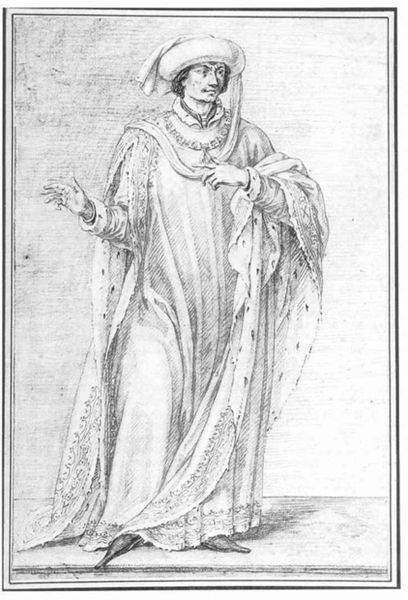
Titel: Karl der Kühne (?) als Souverän des Ordens vom Goldenen Vlies
Künstler: Claude Vignon
Standort: Karlsruhe
Institution: Staatliche Kunsthalle Karlsruhe
Schlagwörter: fuß, hand, kopf, mann, schatten, umhang, weiß, finger, geste, grau, haar, hell, hut, kleid, kreide, mund, nase, schmuck, schwarz, skizze, zeichnung, blick, schleier, tuch, muster, rock, alt, flasche, mütze, arm, arme, augen, falten, geschichte, gesicht, hermelin, kleidung, kragen, lang, rahmen, spitze, ärmel, bild, herr, hände, portrait, porträt, öl, gehen, boden, figur, gewand, haare, kostüm, mantel, pose, reich, stehend, stoff, adel, saum, spitzen, person, borte, kinn, lippen, renaissance, fell, schärpe, kopfbedeckung, italien, venedig, schuhe, rede, kette, grafik, graphik, rang, krieg, wogen, hands, hat, kaiser, king, könig, men, priest, robes, white, black, bordüre, collar, dark hair, dress, face, figurative, formal, gray, grey, hair, lace, nose, robe, sleeve, spitz, gerade, gown, pattern, print, floor, kontrapost, zeigen, halskette, punkte, tusche, stolz, orient, steht, druck, druckgraphik, lithographie, schwarz weiss, druckgrafik, schraffur, radierung, stich, scharz, tupfen, manschette, herrscher, nerz, schritt, schuh, ganzkörper, darstellung, goldkette, doge, antik, man, mittelalter, head, young, costume, eyes, feet, male, prince, spain, stand, adelig, adliger, gesandter, edelmann, drawing, paper, teuer, kupferstich, orientalismus, black and white, colar, frame, turban, austria, cap, chin, coat, fabric, fur, mouth, scarf, silk, hermelinmantel, etching, illustration, line, sketch, french, necklace, pen, purpur, rope, araber, drapery, bodenlang, duke, emperor, royal, ancient, arms, cape, cloak, clothes, draped, mantle, neck, zeichung, schnabelschuhe, design, ink, grafi, shoe, shoes, box, pencil, english, boot, gothic, lines, bottle, cloth, fingers, intellectual, slippers, osmane, figure, long, stare, orientale, morgenland, chalk, chinese, shading, strong, shade, dutch, pointing, arabic, rich, fashion, zobel, gesture, round, arab, exotic, oriental, orientalism, standing, fallend, pointy, border, royalty, schnabelschuh, spitze schuhe, schal, ganzkörperportrait, scholar, veil, point, pointed, ausfallschritt, leg, serious, spitzschuhe, zweichnung, spots, vlick, sign, bundschuh, pring, frown, jewelry, wealthy, printing, turba, ermine, monarch, ruler, contrapposto, aristocrat, grayscale, edel, tücker, nobleman, sultan, headdress, mannerist, cloack, short hair, stance, pointy shoes, burgundian, charles, jewels, cover, foreign, merchant, diplomat, jewlery, royal shoes, nobel, oat, drawn, pointed shoes, golden fleece, blub, posh, columbus, mr, trader, gesturing, furs, shoose, asain, grafic, agha, مرد, der orientale, dalmatiner, turbon, turbun, black and white hat robe, caliph, shad, elaborate clothes, neckace, ponted shoe, pointed shoe, pointy toe, htwhite, #osmane, turbanträger, geschicte, edelman